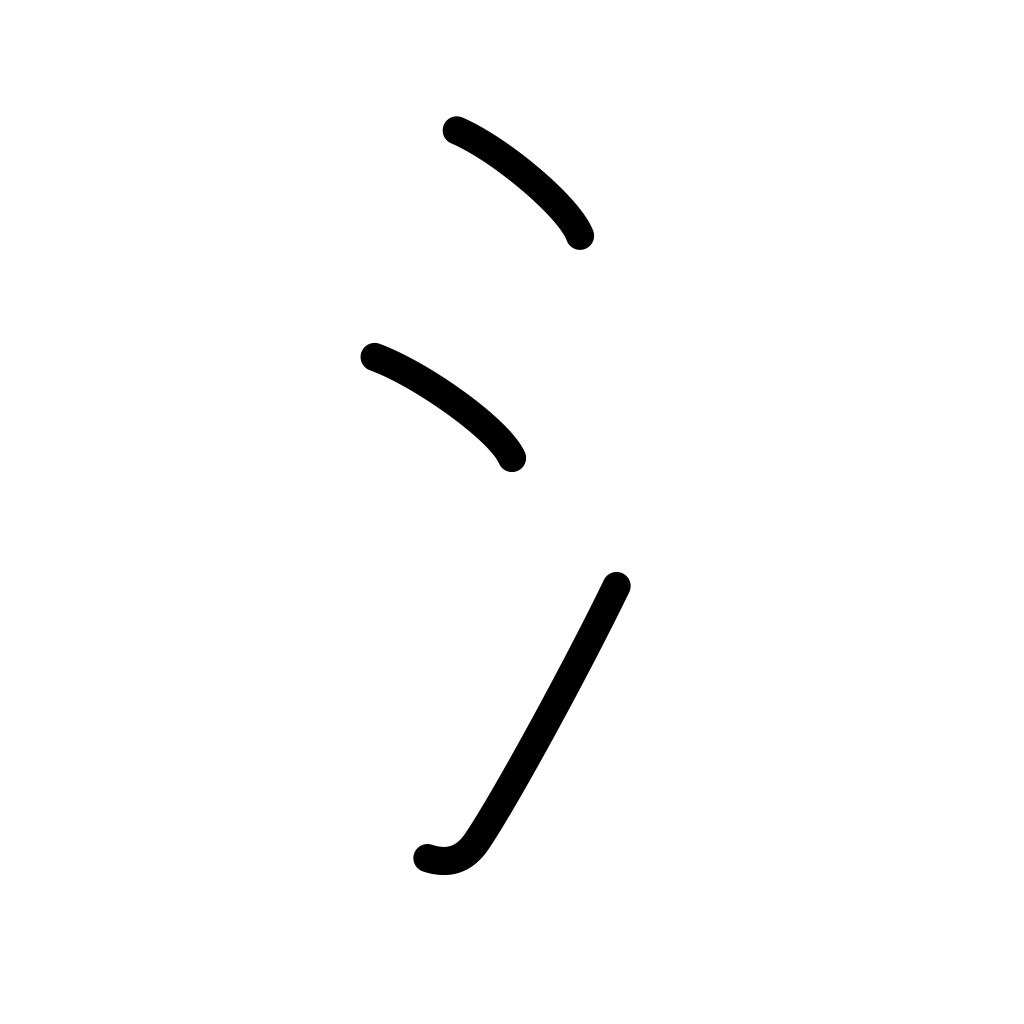
Meaning: water